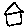
Label: house